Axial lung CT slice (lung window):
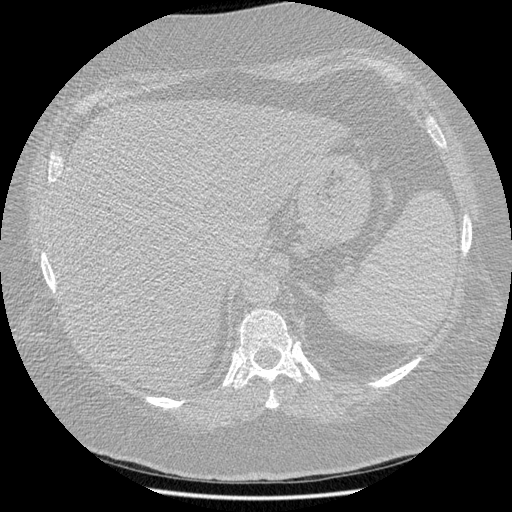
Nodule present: no